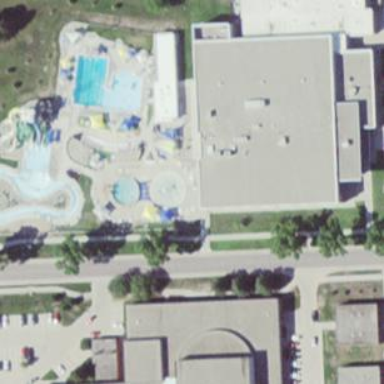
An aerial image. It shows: Water park offering swimming as the main sport activity.